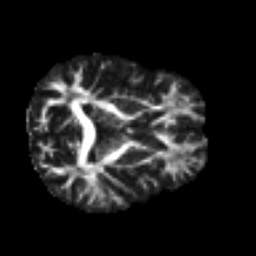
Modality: FA
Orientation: axial
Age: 30
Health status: ill
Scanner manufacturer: philips
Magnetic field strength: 3 T
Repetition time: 9 s
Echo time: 0.127 s